Question: I'm accessing one of the API for my client that is opening well when I request any method by typing it in the url box. Here is the request/response snapshot from my Chrome browser.
'''
Request URL:http://example.com/RestAPI/api/holding_info.action?deviceId=1&holdingId=23
Request Method:GET
Status Code:200 OK
Request Headers
---------------
Accept:text/html,application/xhtml+xml,application/xml;q=0.9,image/webp,*/*;q=0.8
Accept-Encoding:gzip,deflate,sdch
Accept-Language:en-GB,en-US;q=0.8,en;q=0.6
Cache-Control:max-age=0
Connection:keep-alive
Host:risto.enon.biz
User-Agent:Mozilla/5.0 (Windows NT 6.1; WOW64) AppleWebKit/537.36 (KHTML, like Gecko) Chrome/33.0.1750.154 Safari/537.36
Query String Parametersview sourceview URL encoded
deviceId:1
holdingId:23
Response Headers
----------------
Connection:Keep-Alive
Content-disposition:filename="response.json"
Content-Type:application/json
Date:Thu, 20 Mar 2014 06:13:52 GMT
Keep-Alive:timeout=5, max=100
Server:Apache/2.2.22 (Ubuntu)
Transfer-Encoding:chunked
'''
On IE however same request serves a file to download which I think is a strange behaviour. The question is how to consume such an API in PHP. In PHP what ever method I'm using i.e. curl, file_get_contents() and using external libs, like Guzzle, httpful etc, the response I'm getting is really strange. see the picture attached.
In picture you can see that I've var_dump()ed the responded text and it contains some strange characters in between each valid character. Due to these strange characters I'm not able to parse this as a json.
Why this API is so different? I have read somewhere that some APIs require client to keep session open to get the stream of data but I'm not aware much of it how to handle that. Also why then chrome is getting it right? I've a strong guess the problem is due to that 'Transfer-Encoding:chunked' in the response header. Please help me consuming such an API in PHP.
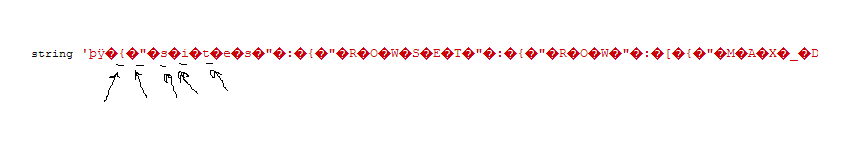
Answer: This looks like it's encoded in UTF-16 with <URL>.
Try this
'''
$out = mb_convert_encoding(file_get_contents('data.txt'), 'UTF-8', 'UTF-16');
'''